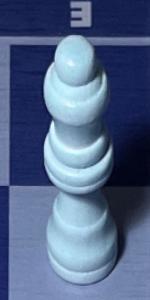
Label: Queen_White